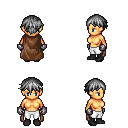
a pixel art fantasy rpg character, female body template, human, tanned skin, brown cape, white pants, gray short bangs hairstyle, metal gloves, black shoes, four views (front, back, left, right), 2x2 character sprite sheet, small pixel art, hard edges, no anti-aliasing